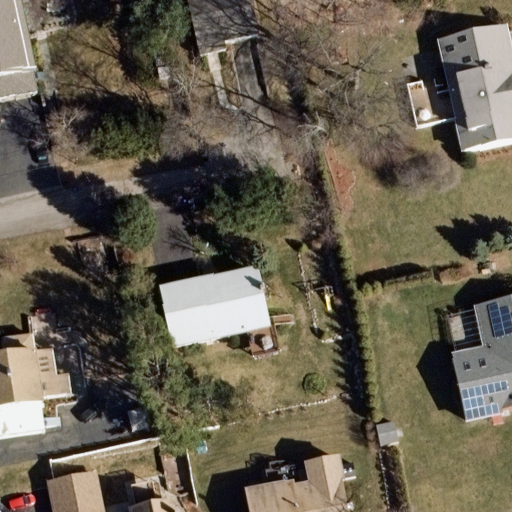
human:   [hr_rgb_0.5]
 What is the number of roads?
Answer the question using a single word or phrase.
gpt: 1

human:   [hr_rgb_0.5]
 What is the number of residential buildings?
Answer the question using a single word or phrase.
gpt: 9

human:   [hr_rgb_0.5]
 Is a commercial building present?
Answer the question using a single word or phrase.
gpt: no

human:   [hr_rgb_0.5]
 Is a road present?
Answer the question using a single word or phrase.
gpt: yes

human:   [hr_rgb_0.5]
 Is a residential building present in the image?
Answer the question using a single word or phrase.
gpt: yes

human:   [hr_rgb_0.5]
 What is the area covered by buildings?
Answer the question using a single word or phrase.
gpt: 924m2

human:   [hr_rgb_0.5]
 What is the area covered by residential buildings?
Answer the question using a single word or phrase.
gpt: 924m2

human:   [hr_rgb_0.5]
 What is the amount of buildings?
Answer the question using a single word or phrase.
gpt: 9

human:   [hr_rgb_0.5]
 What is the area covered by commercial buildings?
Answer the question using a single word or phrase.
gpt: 0m2

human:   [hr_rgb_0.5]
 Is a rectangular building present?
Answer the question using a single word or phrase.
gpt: yes

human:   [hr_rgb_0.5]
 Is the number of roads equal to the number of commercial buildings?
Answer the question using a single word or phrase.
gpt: no

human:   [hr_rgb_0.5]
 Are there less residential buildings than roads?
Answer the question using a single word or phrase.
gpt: no

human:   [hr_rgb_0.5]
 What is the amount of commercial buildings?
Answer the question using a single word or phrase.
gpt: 0

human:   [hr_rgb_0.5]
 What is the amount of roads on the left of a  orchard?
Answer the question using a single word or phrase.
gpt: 0

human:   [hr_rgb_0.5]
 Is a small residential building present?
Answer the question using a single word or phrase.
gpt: yes

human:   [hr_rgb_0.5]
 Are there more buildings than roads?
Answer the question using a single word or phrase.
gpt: yes

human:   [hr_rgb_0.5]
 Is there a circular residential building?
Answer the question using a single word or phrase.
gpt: no

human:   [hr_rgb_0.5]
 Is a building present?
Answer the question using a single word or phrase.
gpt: yes

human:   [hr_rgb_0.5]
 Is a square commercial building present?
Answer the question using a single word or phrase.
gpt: no

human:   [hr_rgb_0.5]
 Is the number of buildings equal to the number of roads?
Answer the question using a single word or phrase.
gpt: no

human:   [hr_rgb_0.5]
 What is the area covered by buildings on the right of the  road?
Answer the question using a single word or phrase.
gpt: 805m2

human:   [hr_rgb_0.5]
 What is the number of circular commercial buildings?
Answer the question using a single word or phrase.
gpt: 0

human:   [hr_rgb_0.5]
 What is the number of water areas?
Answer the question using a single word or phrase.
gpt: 0

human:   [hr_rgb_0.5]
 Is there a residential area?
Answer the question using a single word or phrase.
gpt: no

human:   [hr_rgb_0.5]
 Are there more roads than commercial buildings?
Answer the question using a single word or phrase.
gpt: yes

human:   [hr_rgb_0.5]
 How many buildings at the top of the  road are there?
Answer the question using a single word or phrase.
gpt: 3

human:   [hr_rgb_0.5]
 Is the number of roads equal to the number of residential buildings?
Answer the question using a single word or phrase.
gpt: no

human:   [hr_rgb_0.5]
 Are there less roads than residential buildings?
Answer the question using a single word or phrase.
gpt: yes

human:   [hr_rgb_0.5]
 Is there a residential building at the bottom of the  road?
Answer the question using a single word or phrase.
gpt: yes

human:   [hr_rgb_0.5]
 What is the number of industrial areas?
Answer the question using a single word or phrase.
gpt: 0

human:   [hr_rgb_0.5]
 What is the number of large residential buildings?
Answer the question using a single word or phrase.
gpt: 0

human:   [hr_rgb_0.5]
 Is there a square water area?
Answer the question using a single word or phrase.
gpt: no

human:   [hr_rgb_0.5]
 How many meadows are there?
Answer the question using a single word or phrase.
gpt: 0

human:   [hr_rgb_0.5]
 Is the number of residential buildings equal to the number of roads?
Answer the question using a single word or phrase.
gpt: no

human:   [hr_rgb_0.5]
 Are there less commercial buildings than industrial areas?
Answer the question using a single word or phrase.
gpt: no

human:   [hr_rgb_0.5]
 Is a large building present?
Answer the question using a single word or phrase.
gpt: no

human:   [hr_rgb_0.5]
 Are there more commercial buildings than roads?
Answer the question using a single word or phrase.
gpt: no

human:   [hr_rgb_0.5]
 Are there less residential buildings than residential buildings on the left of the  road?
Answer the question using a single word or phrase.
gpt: no

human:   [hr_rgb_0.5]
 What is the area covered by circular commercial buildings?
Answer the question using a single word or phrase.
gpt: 0m2

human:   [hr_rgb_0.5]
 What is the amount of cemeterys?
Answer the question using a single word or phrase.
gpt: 0

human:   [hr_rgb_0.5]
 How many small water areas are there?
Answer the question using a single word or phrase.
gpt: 0

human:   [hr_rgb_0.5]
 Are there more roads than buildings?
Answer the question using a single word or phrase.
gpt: no

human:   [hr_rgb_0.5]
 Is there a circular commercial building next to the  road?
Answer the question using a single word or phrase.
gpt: no

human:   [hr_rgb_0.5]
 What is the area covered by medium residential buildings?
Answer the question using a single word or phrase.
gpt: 766m2

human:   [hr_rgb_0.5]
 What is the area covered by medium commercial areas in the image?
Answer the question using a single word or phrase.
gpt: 0m2

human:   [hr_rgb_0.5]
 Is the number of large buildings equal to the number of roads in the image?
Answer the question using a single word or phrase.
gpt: no

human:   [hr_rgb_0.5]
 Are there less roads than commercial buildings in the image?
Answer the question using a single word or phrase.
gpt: no

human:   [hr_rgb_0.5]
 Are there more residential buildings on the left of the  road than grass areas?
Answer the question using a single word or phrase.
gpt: yes

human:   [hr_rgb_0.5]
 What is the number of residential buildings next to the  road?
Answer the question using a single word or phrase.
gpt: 9

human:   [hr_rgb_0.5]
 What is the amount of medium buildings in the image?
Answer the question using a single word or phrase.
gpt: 4

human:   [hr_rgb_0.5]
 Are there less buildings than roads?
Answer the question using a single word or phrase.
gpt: no

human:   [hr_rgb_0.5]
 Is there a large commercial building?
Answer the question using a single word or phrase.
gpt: no

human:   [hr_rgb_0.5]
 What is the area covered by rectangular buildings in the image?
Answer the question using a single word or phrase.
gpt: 236m2

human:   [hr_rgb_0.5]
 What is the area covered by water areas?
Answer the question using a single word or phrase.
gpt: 0m2

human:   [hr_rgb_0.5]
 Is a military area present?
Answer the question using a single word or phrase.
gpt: no

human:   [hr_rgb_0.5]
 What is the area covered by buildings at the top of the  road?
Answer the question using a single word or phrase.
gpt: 158m2

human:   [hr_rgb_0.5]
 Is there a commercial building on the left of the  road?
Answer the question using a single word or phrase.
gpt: no

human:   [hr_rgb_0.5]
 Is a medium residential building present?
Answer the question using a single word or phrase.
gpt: yes

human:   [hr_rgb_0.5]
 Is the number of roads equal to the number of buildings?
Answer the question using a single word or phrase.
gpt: no

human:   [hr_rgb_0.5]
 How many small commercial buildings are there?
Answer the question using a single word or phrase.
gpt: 0

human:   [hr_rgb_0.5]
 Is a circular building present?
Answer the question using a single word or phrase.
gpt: no

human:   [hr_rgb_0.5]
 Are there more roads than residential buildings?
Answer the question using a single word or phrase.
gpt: no

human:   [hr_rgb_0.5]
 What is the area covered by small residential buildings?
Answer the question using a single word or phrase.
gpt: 157m2

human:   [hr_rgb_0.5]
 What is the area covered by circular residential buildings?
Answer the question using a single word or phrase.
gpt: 0m2